Field crop: maize
Growth stage: 2
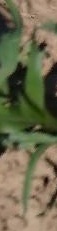
Species: maize